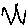
Label: zigzag